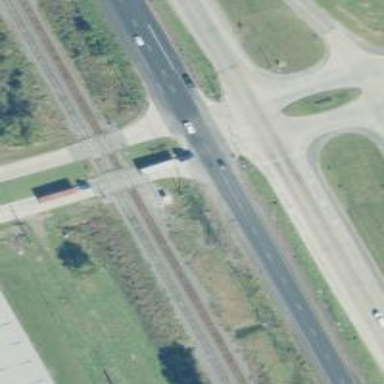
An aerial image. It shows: Asphalt road classified as trunk highway.